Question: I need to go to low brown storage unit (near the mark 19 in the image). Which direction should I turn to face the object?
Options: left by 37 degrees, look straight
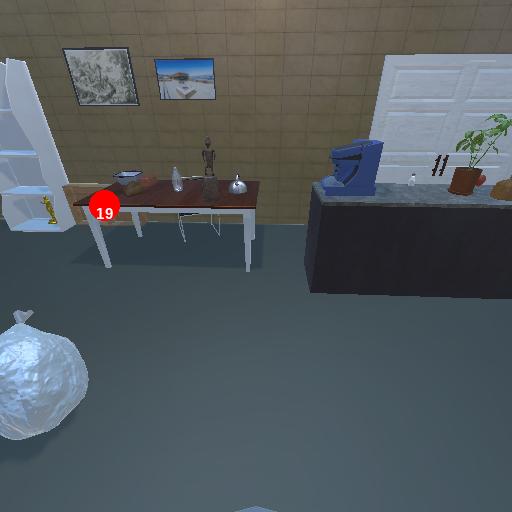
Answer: left by 37 degrees